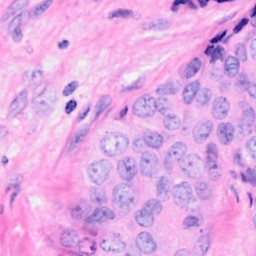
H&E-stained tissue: Breast